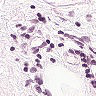
Metastatic tissue present: no